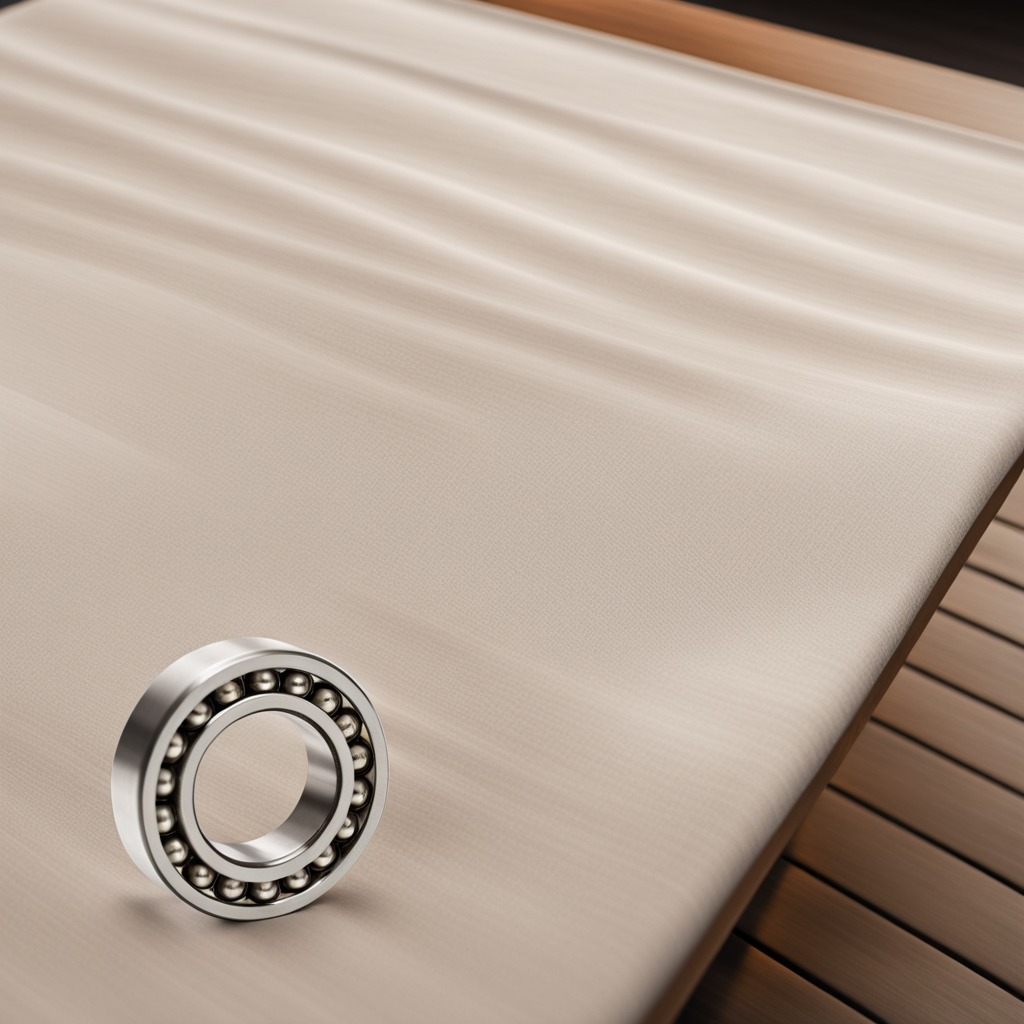
A metal ball bearing is lying on a wooden table in an outdoor workshop during daytime bright natural light soft shadows worn but beneath the cloth.